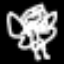
Label: angel